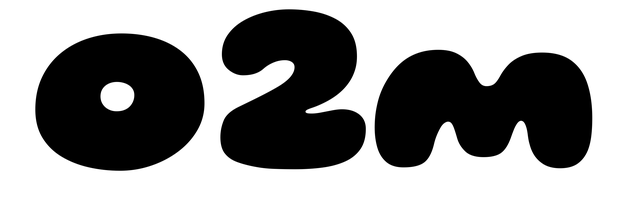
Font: Gluten_Black